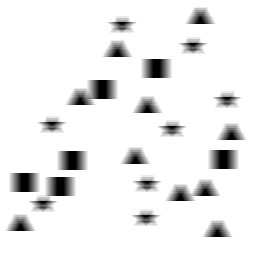
Squares: 6
Triangles: 10
Stars: 8
Total shapes: 24